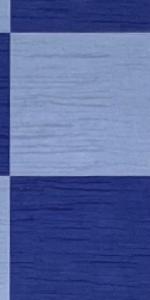
Label: Empty